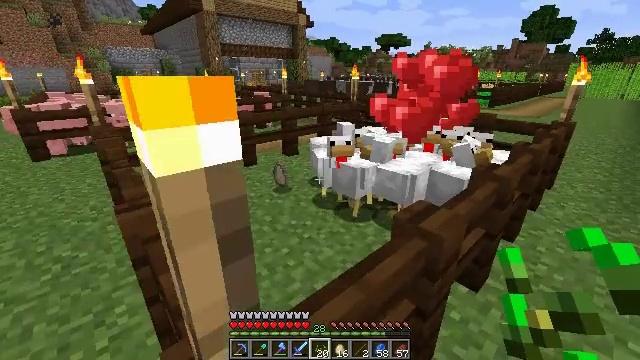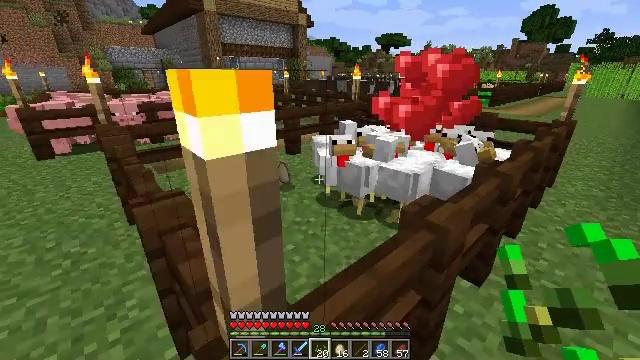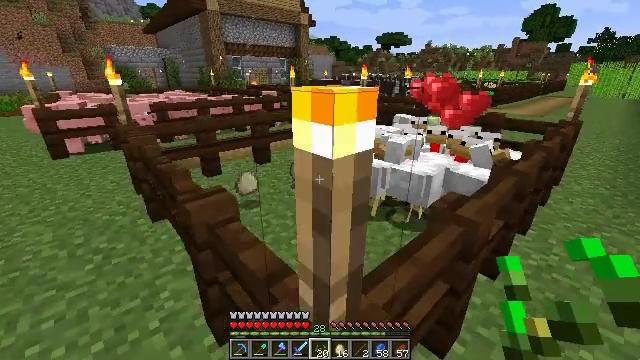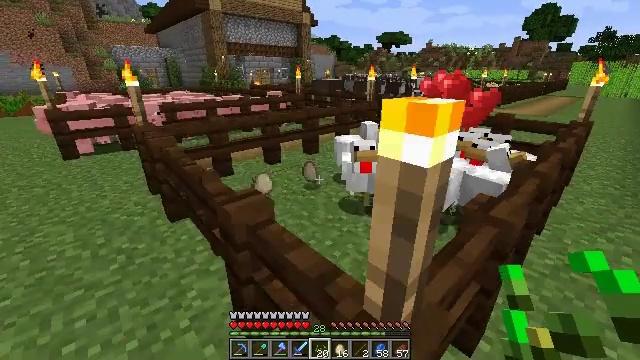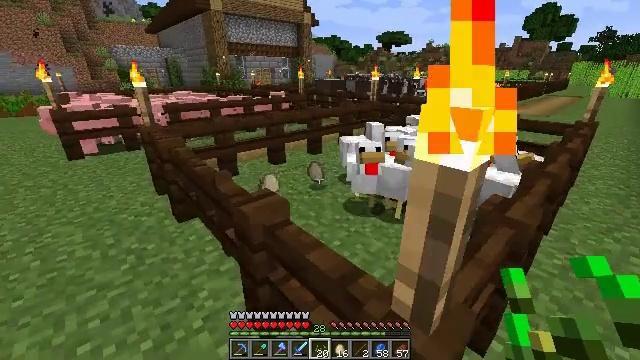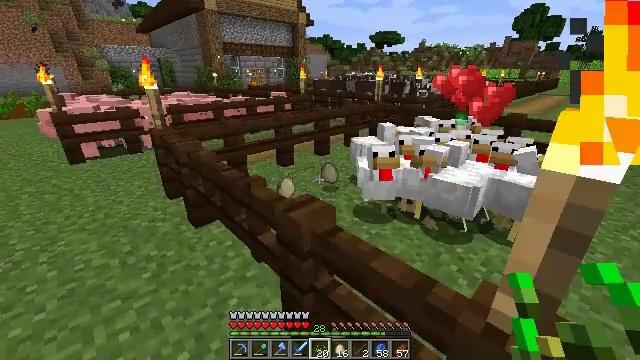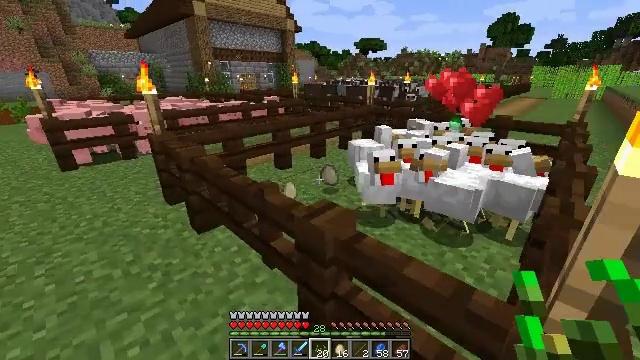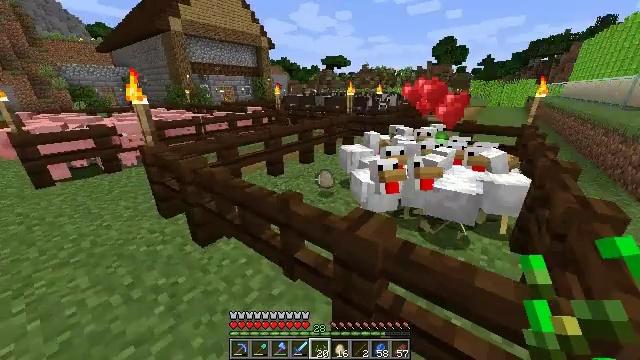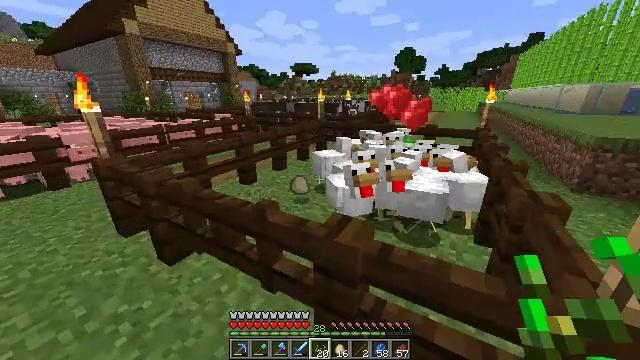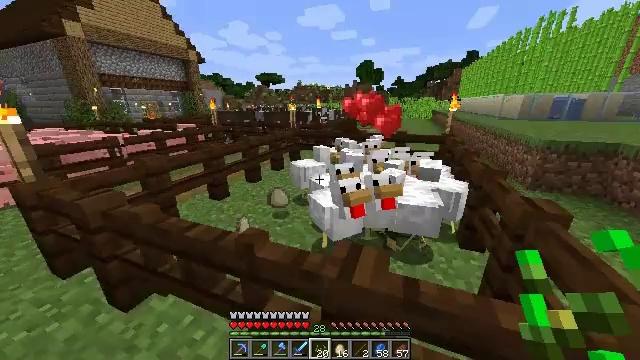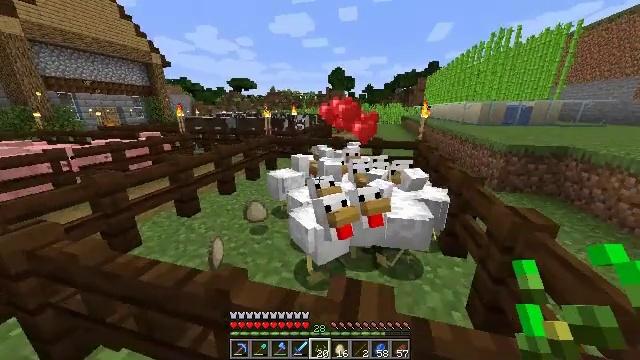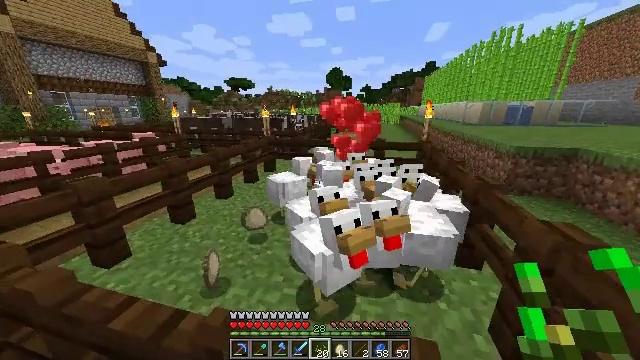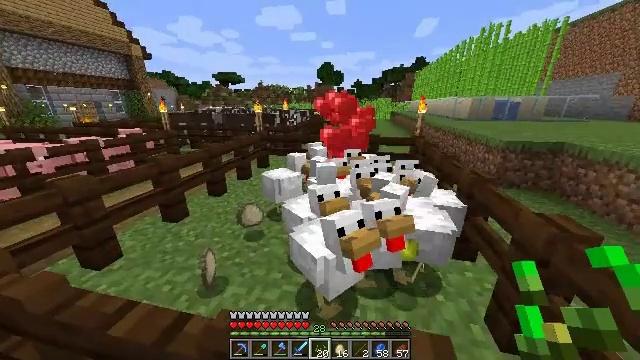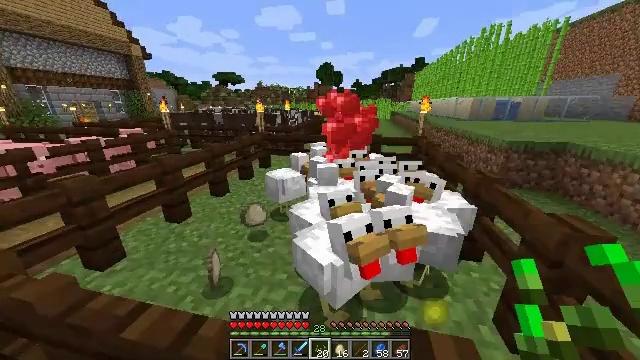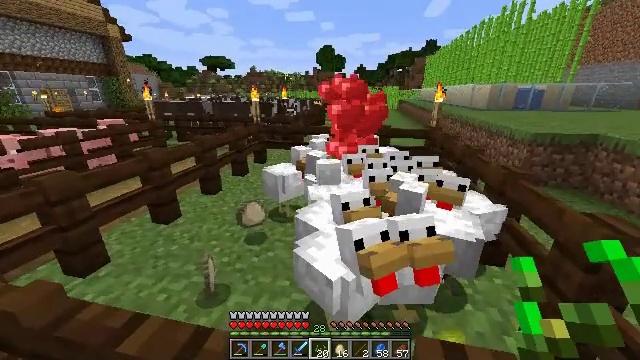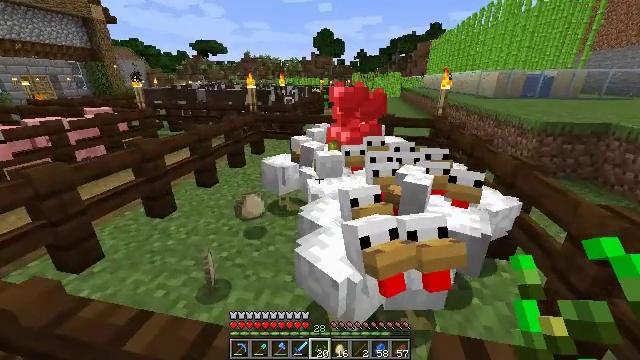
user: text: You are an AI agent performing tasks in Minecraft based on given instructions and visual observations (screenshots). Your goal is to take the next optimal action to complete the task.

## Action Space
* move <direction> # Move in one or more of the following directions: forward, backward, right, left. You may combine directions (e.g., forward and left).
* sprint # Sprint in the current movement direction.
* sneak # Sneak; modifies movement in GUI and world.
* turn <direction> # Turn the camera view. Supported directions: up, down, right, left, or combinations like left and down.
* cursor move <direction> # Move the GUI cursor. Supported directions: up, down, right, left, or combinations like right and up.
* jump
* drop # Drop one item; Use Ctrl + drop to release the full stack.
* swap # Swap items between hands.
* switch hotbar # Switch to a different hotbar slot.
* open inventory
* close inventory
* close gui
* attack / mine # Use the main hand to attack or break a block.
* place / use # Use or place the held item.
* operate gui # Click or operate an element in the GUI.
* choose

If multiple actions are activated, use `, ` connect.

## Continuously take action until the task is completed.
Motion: motion action
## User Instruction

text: Hunt animals.
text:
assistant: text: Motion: move left
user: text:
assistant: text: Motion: move left
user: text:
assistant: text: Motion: move left, sprint
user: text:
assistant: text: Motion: move left, sprint
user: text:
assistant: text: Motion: move forward and move left, sprint, turn right
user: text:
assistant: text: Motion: move forward and move left, sprint, turn right
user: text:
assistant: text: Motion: move forward and move left, sprint, turn right
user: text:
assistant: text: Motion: move forward, sprint, turn right and up
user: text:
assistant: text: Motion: move forward, sprint, turn right and up
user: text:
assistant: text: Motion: move forward, turn right and up
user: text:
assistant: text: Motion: move forward, use / place
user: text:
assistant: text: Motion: move forward, turn right and down, use / place
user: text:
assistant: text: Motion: move forward, use / place
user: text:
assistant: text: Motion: move forward, use / place
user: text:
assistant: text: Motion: move forward, turn down, use / place
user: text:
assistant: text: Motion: move forward and move left, turn down, use / place
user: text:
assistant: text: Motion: move forward and move left, turn down, use / place
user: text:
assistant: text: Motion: move forward and move left, turn right and down, use / place
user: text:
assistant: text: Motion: move forward and move left, turn right and down, use / place
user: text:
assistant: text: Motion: move forward and move left, turn right, use / place
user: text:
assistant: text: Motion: move forward and move left, turn right and up, use / place
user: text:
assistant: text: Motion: move forward and move left, turn right, use / place
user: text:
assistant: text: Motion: move forward and move left, turn right
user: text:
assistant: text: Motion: move forward and move left, use / place
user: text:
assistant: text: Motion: move forward and move left, use / place, jump
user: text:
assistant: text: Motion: move forward and move left, use / place, jump
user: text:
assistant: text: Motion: move left, jump
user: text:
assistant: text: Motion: move left, use / place, jump
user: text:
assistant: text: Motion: move left, use / place
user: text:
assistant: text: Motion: move left, turn right and up, use / place